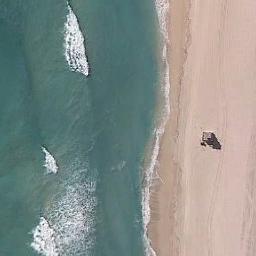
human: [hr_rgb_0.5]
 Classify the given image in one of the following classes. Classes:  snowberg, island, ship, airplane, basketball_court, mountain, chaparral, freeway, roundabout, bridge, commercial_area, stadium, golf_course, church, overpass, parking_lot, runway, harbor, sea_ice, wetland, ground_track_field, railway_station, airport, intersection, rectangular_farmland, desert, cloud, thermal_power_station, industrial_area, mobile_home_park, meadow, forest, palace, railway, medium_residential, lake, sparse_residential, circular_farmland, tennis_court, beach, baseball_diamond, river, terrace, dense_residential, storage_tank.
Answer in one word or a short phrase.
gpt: beach